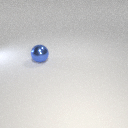
large blue metal sphere